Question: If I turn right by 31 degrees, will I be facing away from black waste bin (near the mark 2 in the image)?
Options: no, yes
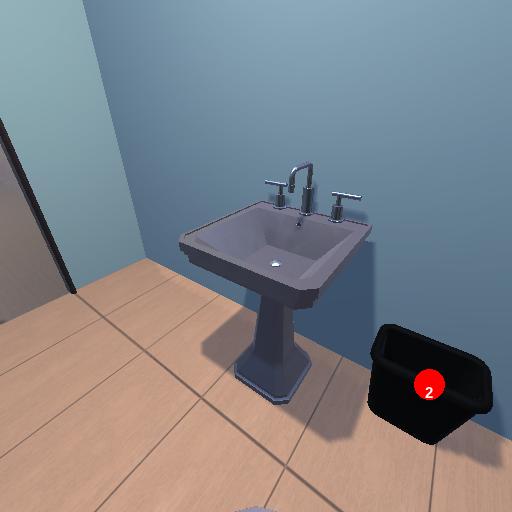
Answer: no